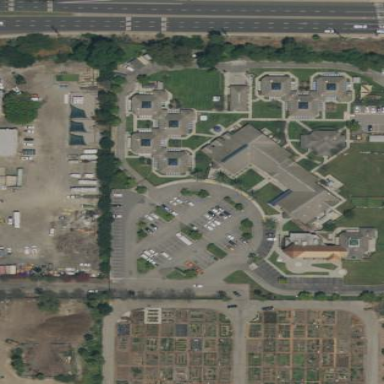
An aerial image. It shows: Animal shelter.